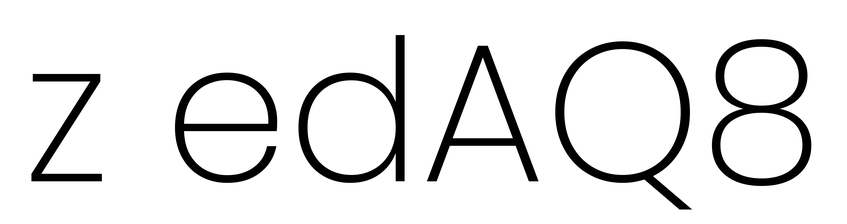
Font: Poppins-ExtraLight